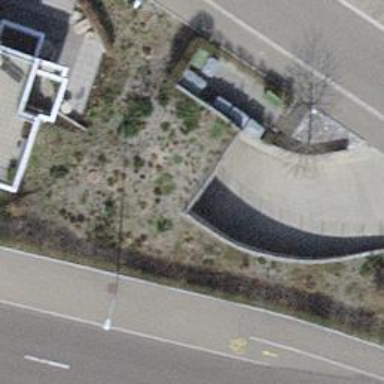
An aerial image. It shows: Entrance to parking area.